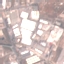
Land use / land cover: Industrial